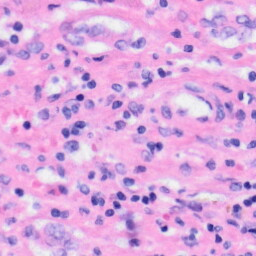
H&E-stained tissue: Liver